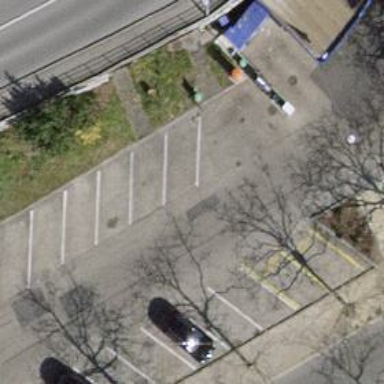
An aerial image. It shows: Bus stop along the road.